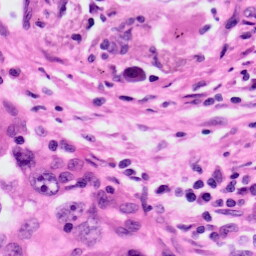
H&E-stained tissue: Lung